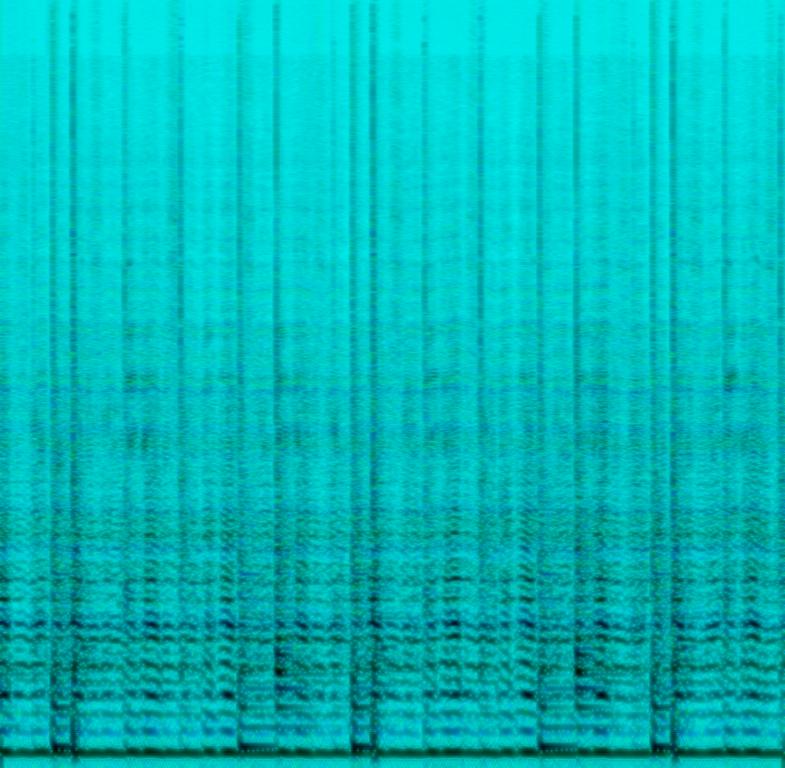
The low quality recording features a sustained didgeridoo melody played over quiet, shimmering shakers and wooden percussion. It sounds intense and suspenseful.